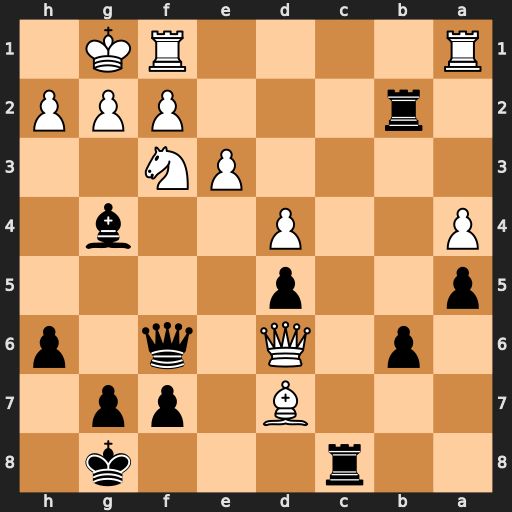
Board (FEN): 2r3k1/3B1pp1/1p1Q1q1p/p2p4/P2P2b1/4PN2/1r3PPP/R4RK1
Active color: b
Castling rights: -
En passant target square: -
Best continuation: Qxd6